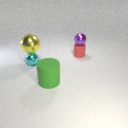
small purple metal sphere to the right of large yellow metal sphere